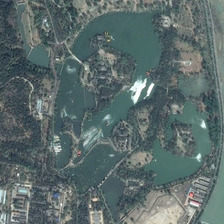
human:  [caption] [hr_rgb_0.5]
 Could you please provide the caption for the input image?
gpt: many green trees and several ponds are in a park .

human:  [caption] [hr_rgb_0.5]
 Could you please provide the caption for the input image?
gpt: many green trees and several ponds are in a park .

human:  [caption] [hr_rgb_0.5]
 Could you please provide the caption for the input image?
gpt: many green trees and several ponds are in a park .

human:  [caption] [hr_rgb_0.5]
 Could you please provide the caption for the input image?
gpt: many green trees and several ponds are in a park .

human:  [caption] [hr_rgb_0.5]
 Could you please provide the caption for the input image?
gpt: many green trees and several ponds are in a park .